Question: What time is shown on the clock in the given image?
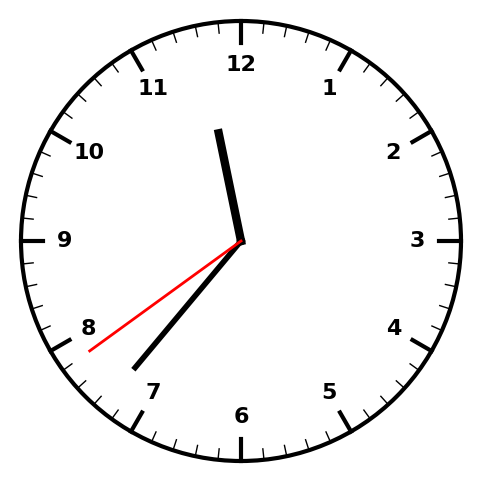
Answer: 11:36:39